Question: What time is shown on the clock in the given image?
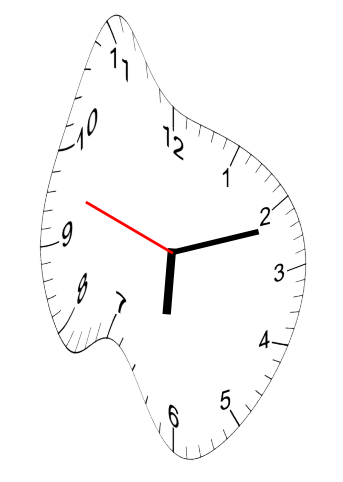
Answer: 06:11:48